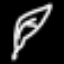
Label: leaf